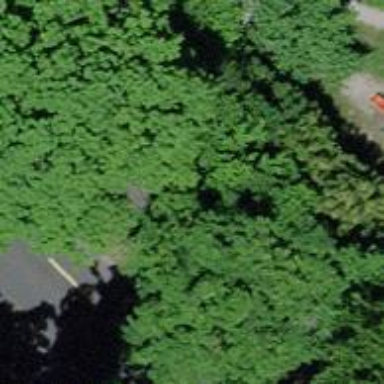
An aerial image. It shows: Avenue lined with trees.